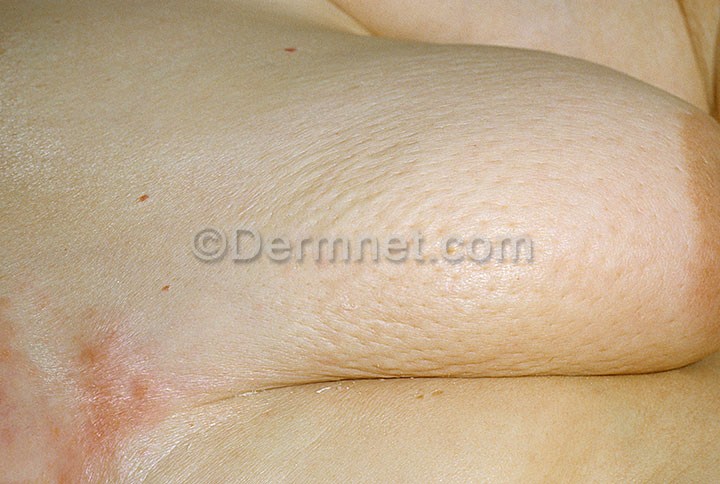
Disease: Actinic Keratosis Basal Cell Carcinoma and other Malignant Lesions